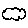
Label: cloud